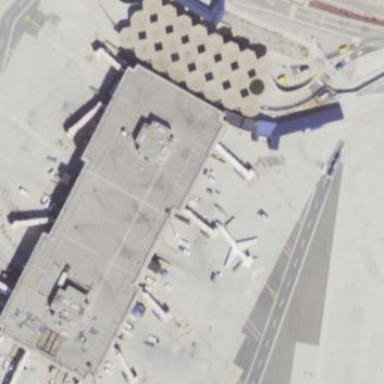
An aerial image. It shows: Terminal building at airport.